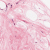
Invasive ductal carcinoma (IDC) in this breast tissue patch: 0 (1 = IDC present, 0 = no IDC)